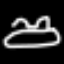
Label: frog